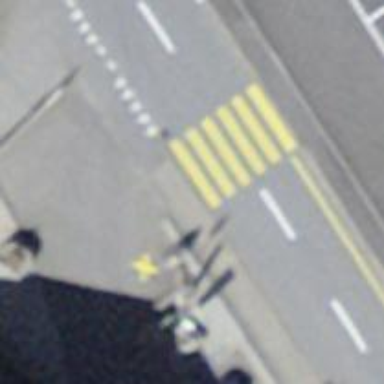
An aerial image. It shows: Uncontrolled road crossing.